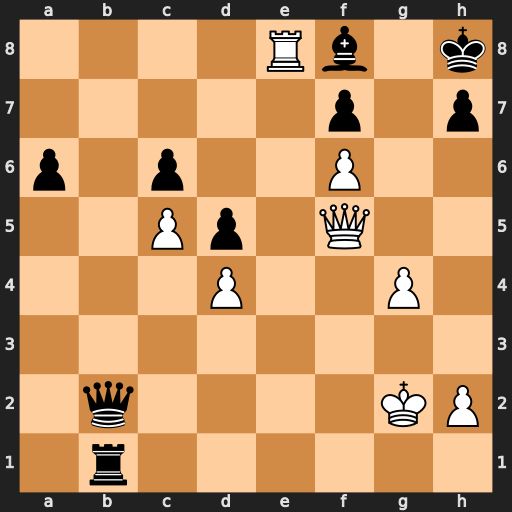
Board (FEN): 4Rb1k/5p1p/p1p2P2/2Pp1Q2/3P2P1/8/1q4KP/1r6
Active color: w
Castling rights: -
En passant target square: -
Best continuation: Kh3 Qc3+ Kh4 Qe1+ Rxe1